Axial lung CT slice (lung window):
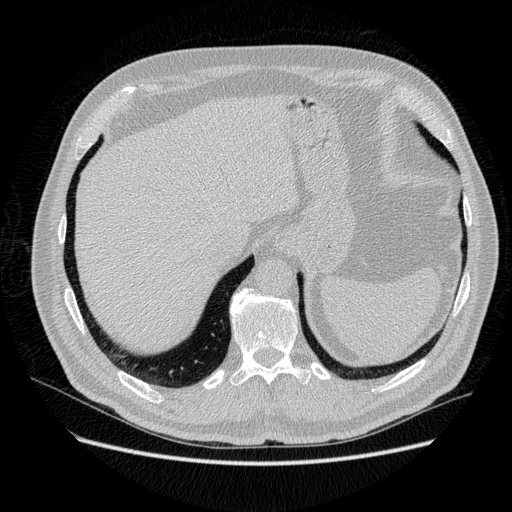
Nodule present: no